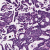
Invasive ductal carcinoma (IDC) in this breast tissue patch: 1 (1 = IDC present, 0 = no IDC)